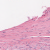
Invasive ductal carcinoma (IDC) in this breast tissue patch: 0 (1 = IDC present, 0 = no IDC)